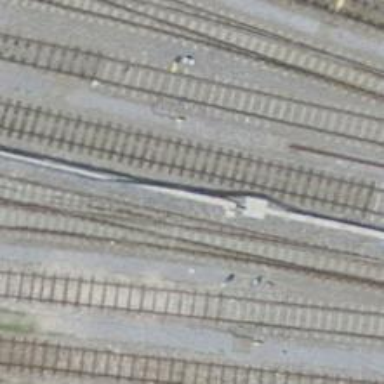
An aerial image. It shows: Railway yard with single electrified track. The contact line has voltage of 3000 or 15000.